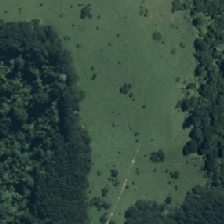
Land cover: high_producing_grassland